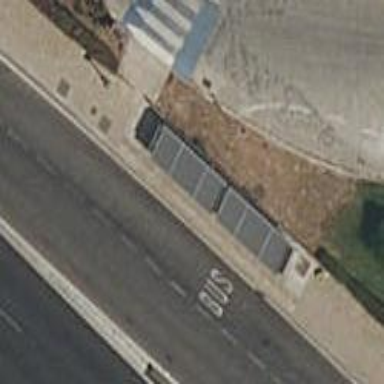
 serving as platform for public transportation."